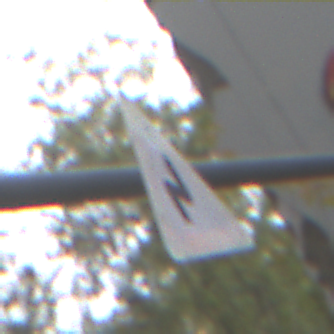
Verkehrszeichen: DoppelkurveRechts
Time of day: MorningAfternoon
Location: Outdoor (Urban)
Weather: PartlyCloudy
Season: NotSpecified
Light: Natural